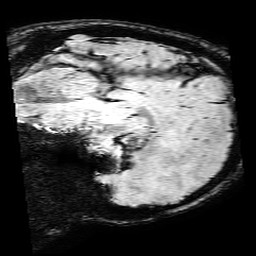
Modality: SWI
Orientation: sagittal
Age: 36
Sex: male
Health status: ill
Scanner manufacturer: philips
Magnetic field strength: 3 T
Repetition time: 0.031 s